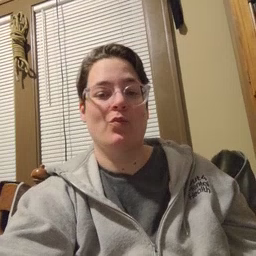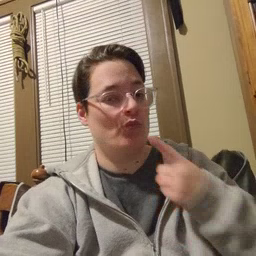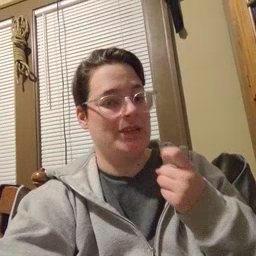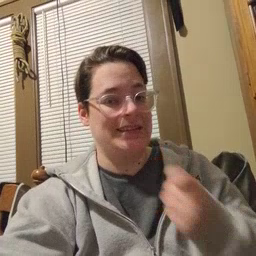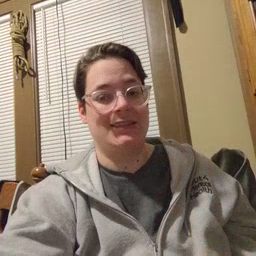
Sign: red